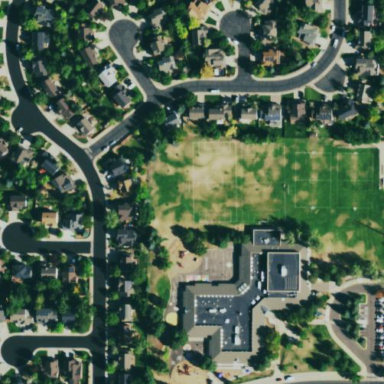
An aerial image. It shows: Residential area consisting of single-family homes.